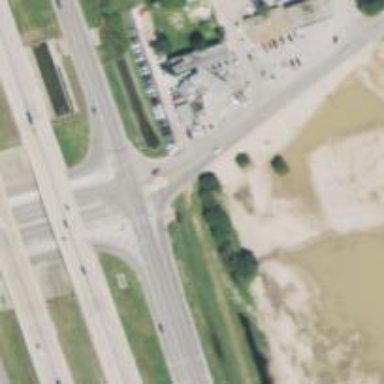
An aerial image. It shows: Secondary link road.